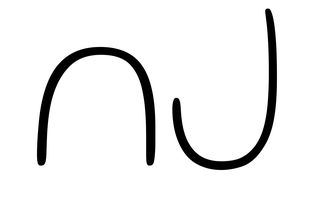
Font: Gluten_Thin